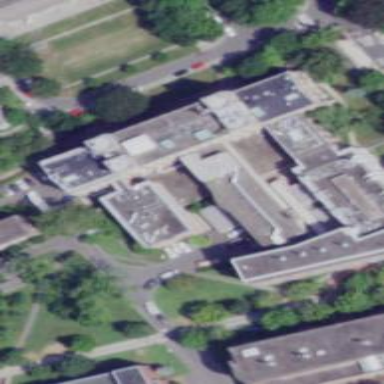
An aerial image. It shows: University building.